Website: home-depot
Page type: billing-address
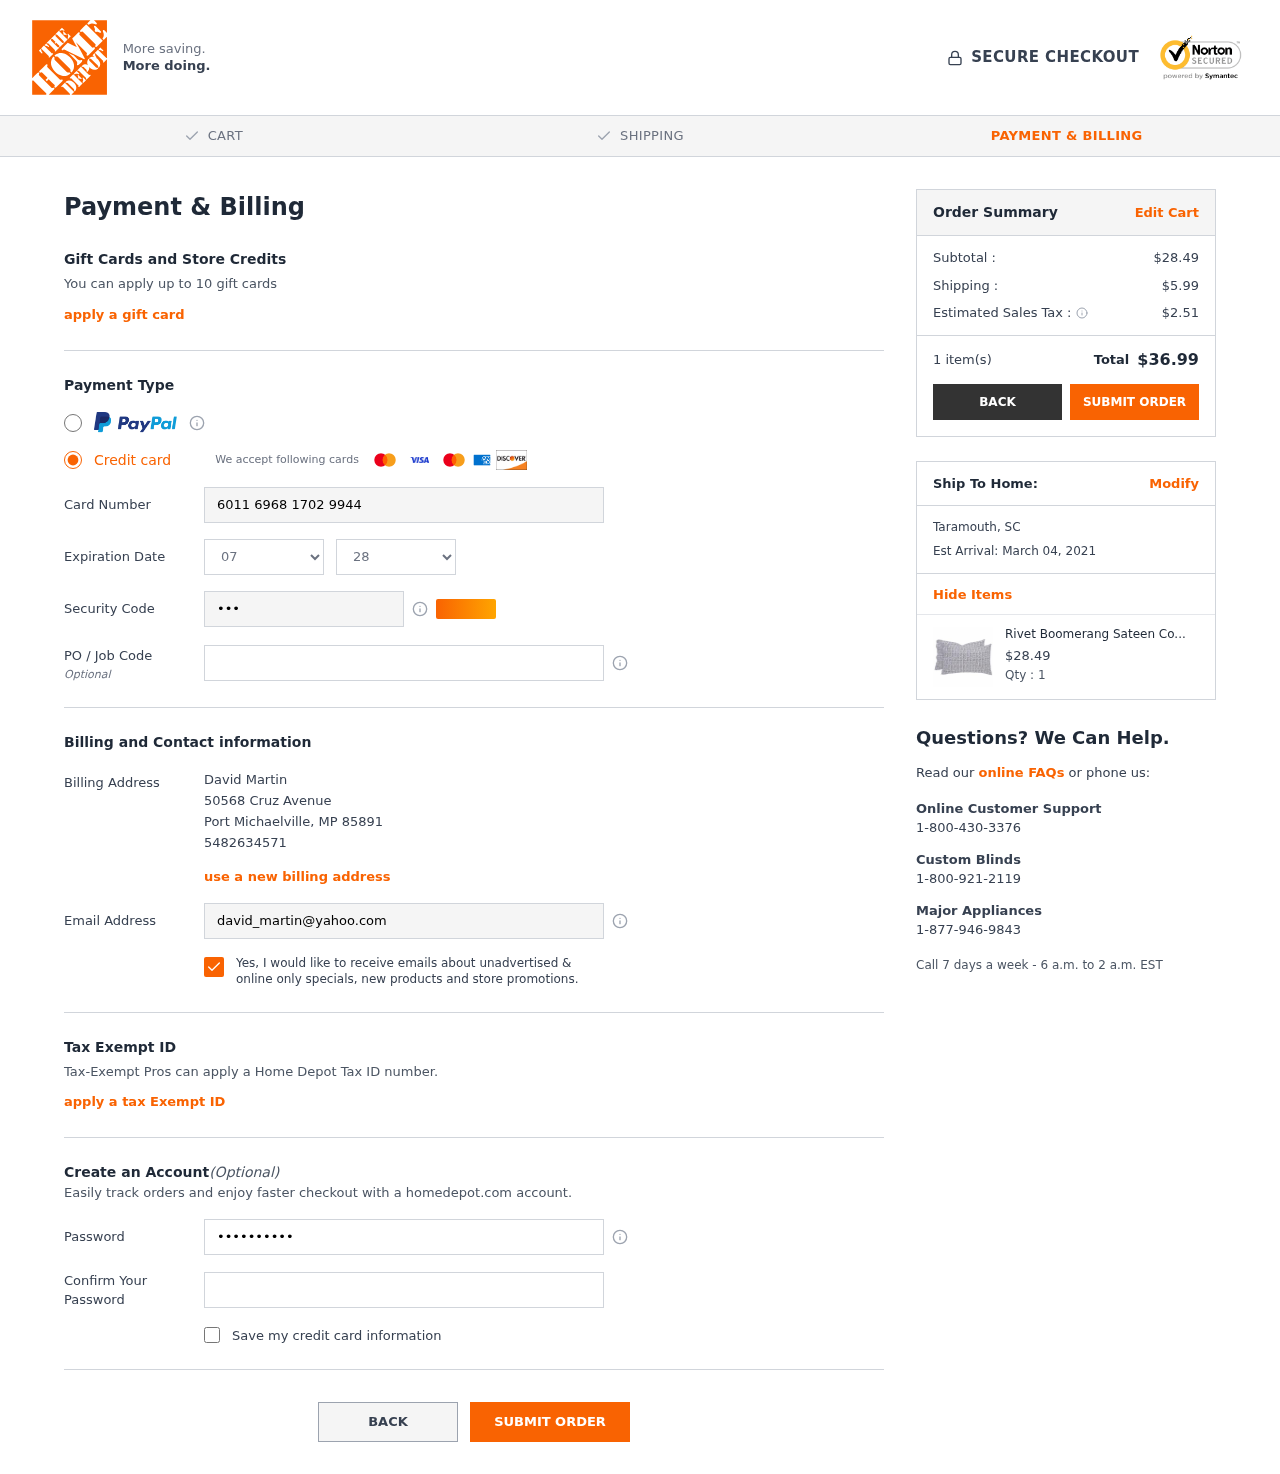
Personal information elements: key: PII_CARD_CVV
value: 285
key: PII_CARD_EXPIRY_MONTH
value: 07
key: PII_CARD_EXPIRY_YEAR
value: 28
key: PII_CARD_NUMBER
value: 6011 6968 1702 9944
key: PII_CITY
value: Port Michaelville
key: PII_CITY2
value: Taramouth
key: PII_EMAIL
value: david_martin@yahoo.com
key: PII_FULLNAME
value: David Martin
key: PII_PHONE
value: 5482634571
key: PII_POSTCODE
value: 85891
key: PII_STATE_ABBR
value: MP
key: PII_STATE_ABBR2
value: SC
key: PII_STREET
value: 50568 Cruz Avenue
Product elements: key: PRODUCT1_NAME
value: Rivet Boomerang Sateen Cotton Pillowcase Set
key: PRODUCT1_PRICE
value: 28.49
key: PRODUCT1_QUANTITY
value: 1
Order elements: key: ORDER_SUBTOTAL
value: $28.49
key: ORDER_SHIPPING_COST
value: $5.99
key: ORDER_TAX
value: $2.51
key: ORDER_NUM_ITEMS
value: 1 item(s)
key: ORDER_TOTAL
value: $36.99
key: ORDER_DELIVERY_DATE
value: Est Arrival: March 04, 2021